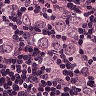
Metastatic tissue present: yes